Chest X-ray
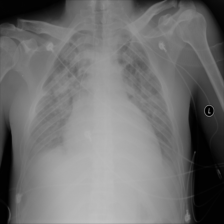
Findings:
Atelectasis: negative
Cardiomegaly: negative
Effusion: negative
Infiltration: negative
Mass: negative
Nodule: negative
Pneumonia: negative
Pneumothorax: negative
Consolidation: negative
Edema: negative
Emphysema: negative
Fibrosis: negative
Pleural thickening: negative
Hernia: negative